Interaction volume radius: 5 \u00c5
Interaction volume height: 50 \u00c5
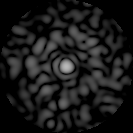
Disorder parameter: 0.8125